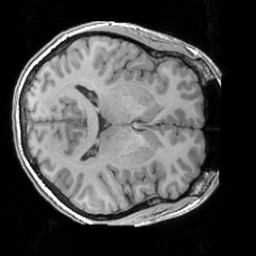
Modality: T1w
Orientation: axial
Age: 34
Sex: male
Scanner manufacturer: siemens
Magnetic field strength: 3 T
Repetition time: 1.63 s
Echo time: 0.00311 s